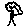
Label: tree